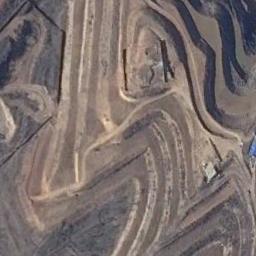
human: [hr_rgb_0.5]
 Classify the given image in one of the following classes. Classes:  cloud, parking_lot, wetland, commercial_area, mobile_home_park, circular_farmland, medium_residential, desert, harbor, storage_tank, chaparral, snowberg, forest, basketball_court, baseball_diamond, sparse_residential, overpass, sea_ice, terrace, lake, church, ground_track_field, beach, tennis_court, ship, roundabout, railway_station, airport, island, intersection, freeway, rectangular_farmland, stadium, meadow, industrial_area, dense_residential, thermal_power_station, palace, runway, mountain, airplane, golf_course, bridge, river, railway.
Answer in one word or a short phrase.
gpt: terrace